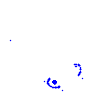
Particle: pion